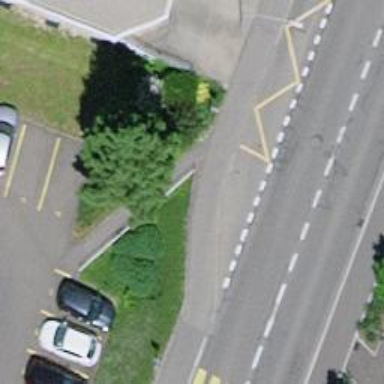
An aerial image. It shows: Asphalt platform for public transport.